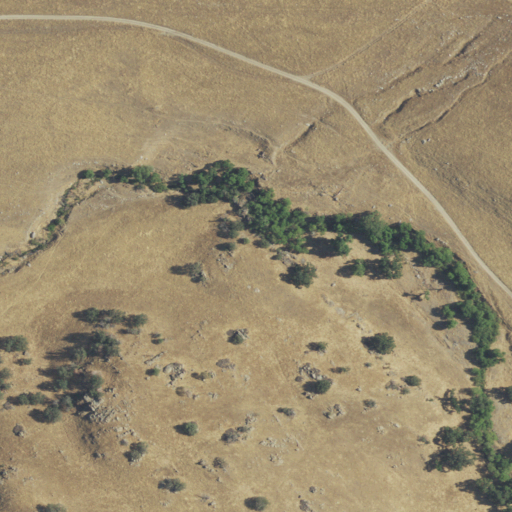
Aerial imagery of valley in California named Tejon Canyon containing grassland, shrub, and evergreen forest